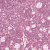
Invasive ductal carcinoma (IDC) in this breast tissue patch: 0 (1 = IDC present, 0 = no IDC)